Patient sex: M
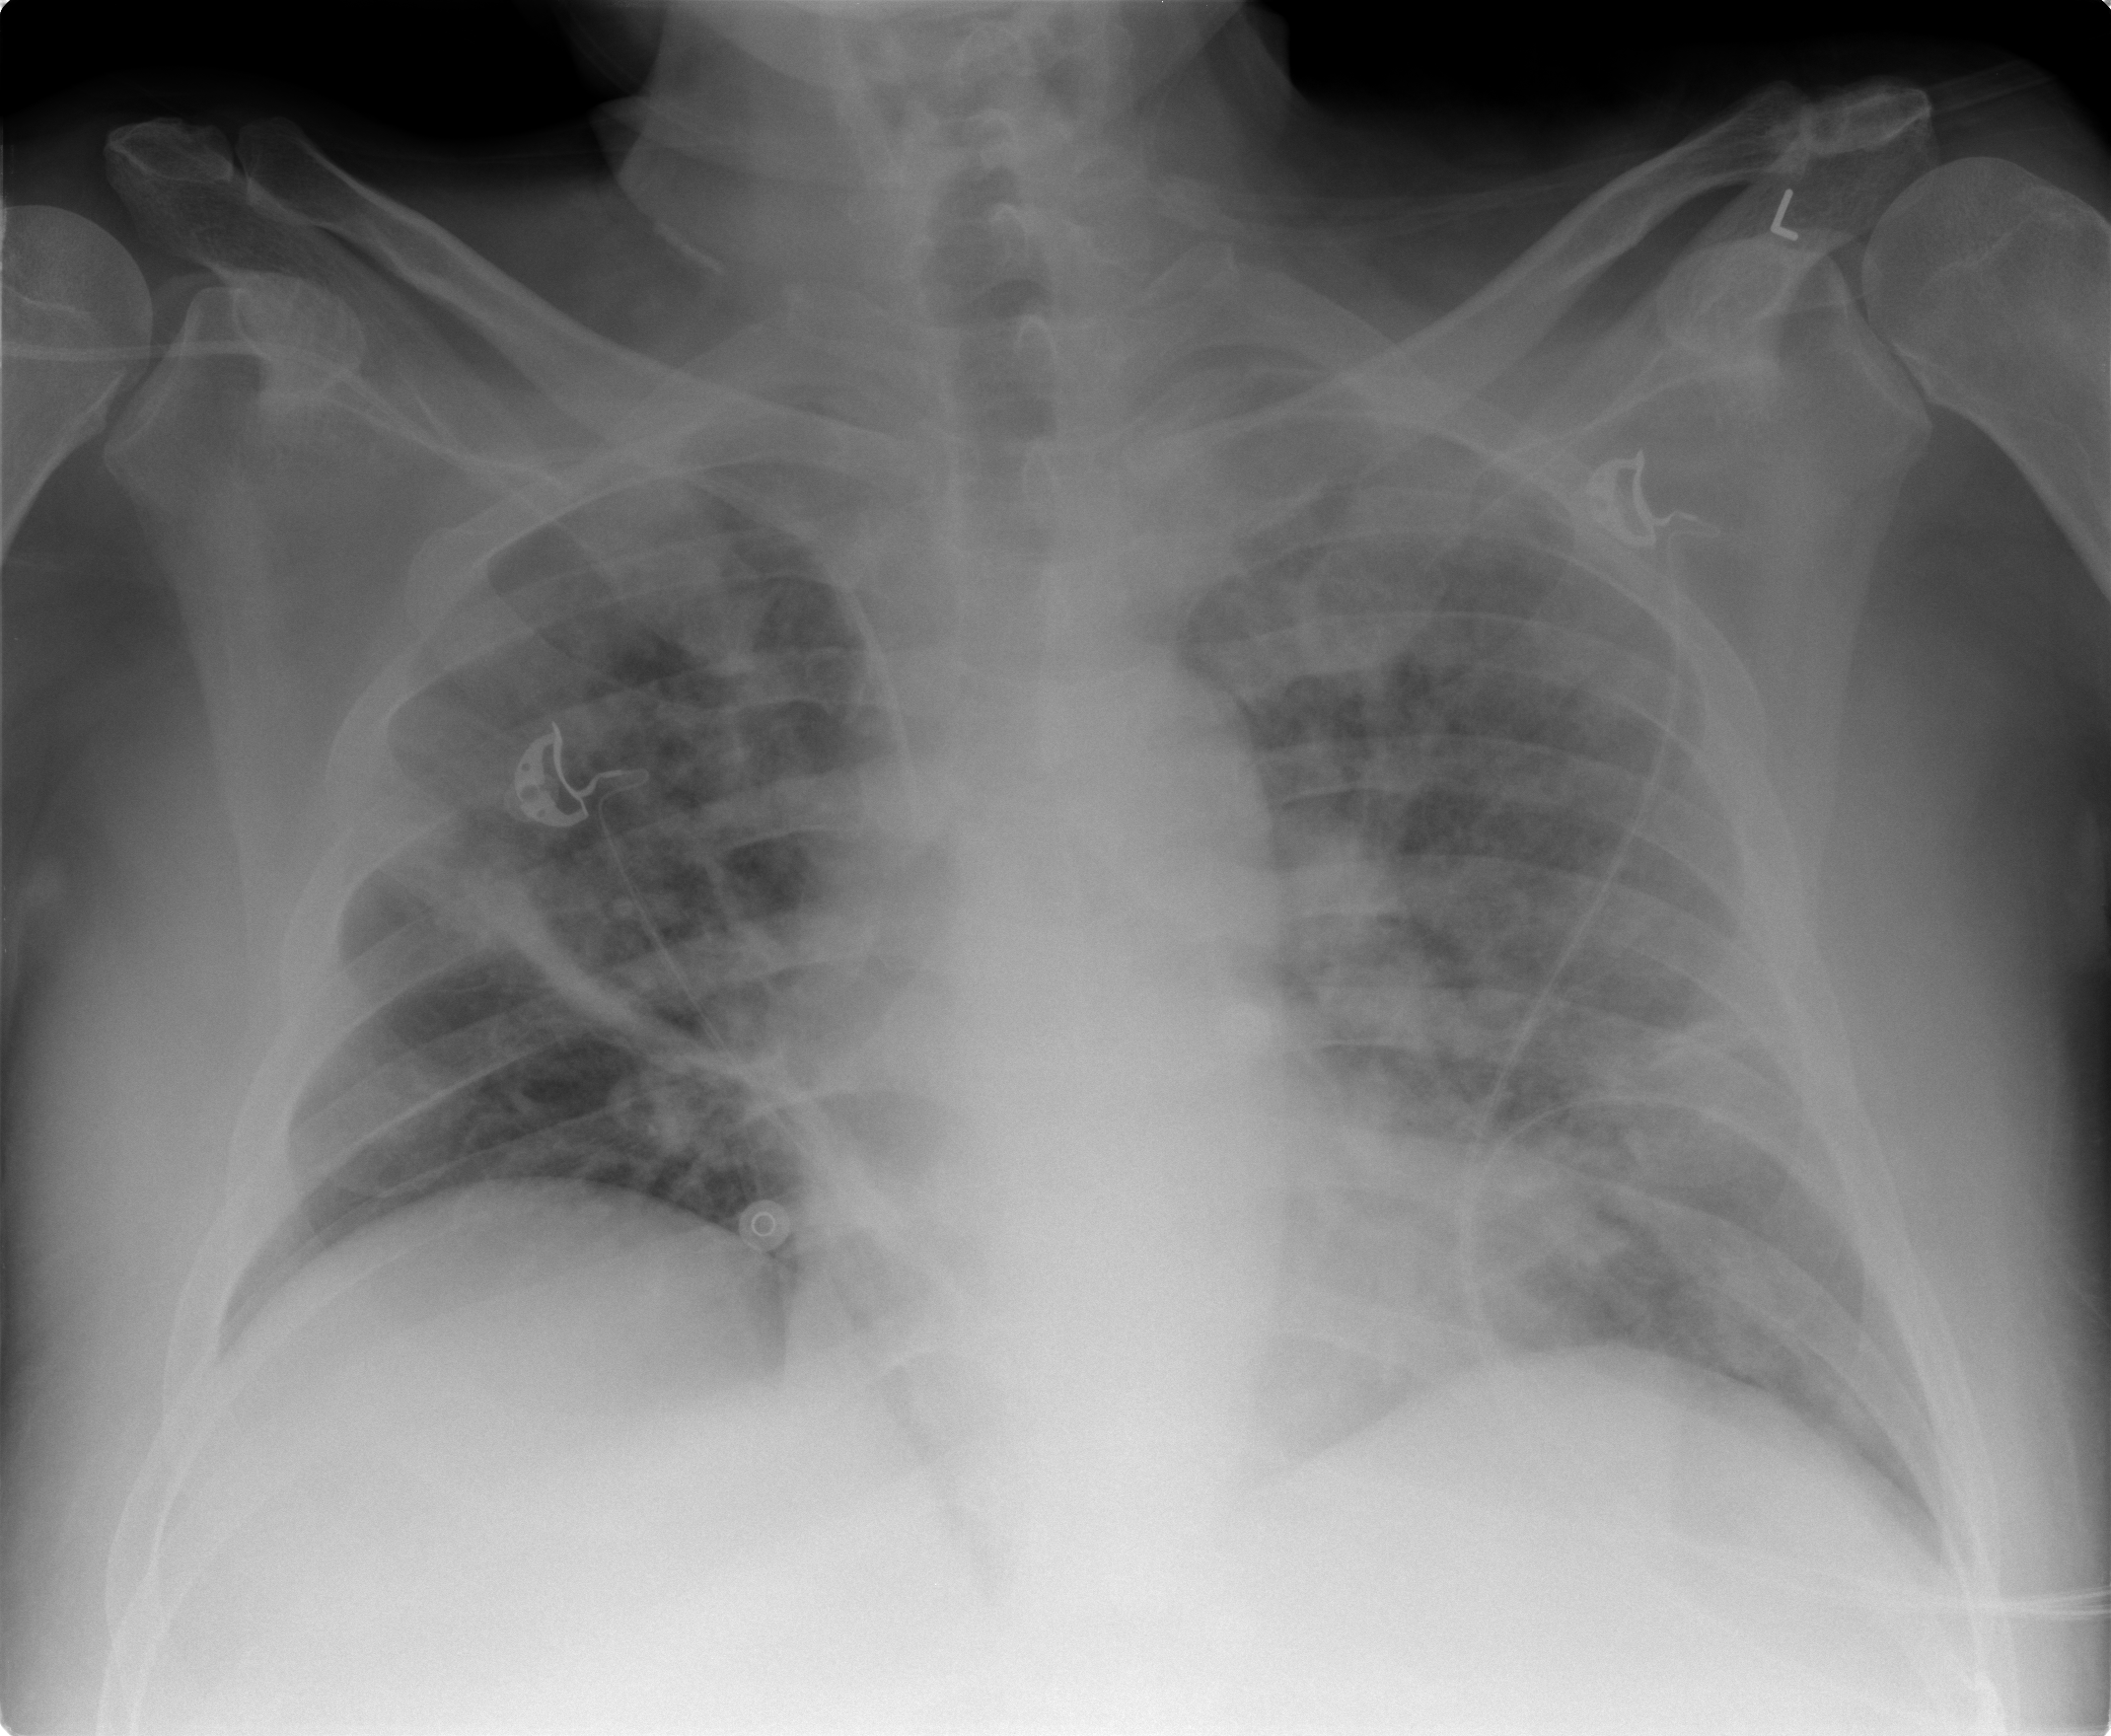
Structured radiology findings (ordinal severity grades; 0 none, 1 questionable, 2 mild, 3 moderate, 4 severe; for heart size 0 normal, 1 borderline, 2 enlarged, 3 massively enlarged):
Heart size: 0
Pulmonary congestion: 0
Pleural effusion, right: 0
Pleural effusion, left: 0
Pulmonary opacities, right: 0
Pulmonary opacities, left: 3
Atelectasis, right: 3
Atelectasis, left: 3